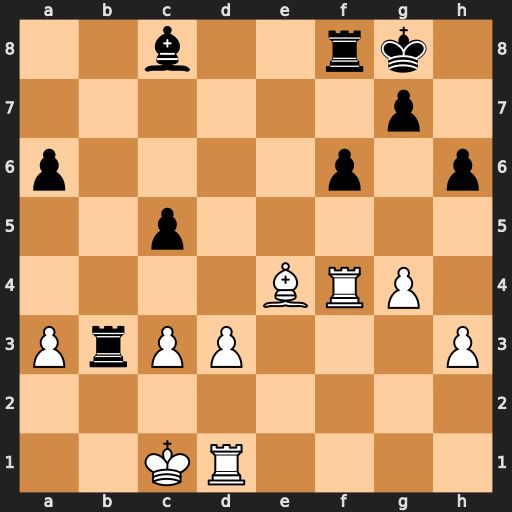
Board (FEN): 2b2rk1/6p1/p4p1p/2p5/4BRP1/PrPP3P/8/2KR4
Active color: w
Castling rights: -
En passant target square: -
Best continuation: Bd5+ Kh7 Bxb3